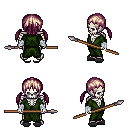
a pixel art fantasy rpg character, male body template, skeleton, green robe, gold greaves, white blonde twin-tailed hairstyle, white cloth bandages, gray slippers, spear, four views (front, back, left, right), 2x2 character sprite sheet, small pixel art, hard edges, no anti-aliasing